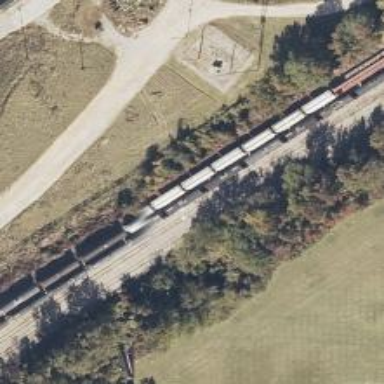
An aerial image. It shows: Railway siding with rails.